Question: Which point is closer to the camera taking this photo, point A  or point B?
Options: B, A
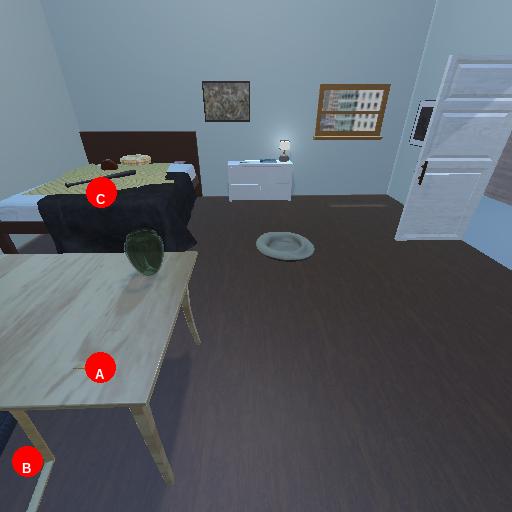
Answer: B